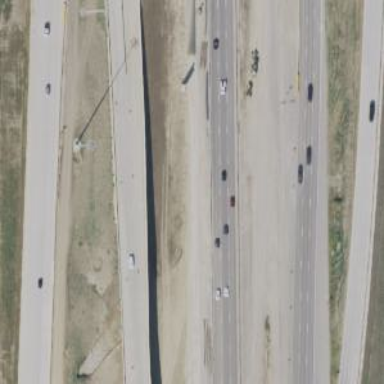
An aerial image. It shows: View of motorway.